Question: I'm currently using the library GRAL for graphing out lines and data. For some reason, I'm having trouble graphing multiple lines on the same XY Plot. Here's my code:
'''
import java.awt.Color;
import javax.swing.JFrame;
import de.erichseifert.gral.data.DataTable;
import de.erichseifert.gral.plots.XYPlot;
import de.erichseifert.gral.plots.lines.DefaultLineRenderer2D;
import de.erichseifert.gral.plots.lines.LineRenderer;
import de.erichseifert.gral.plots.points.PointRenderer;
import de.erichseifert.gral.ui.InteractivePanel;
public class GraphTest extends JFrame {
public GraphTest(double x1, double y1) {
//SETS DEFAULTS FOR JFRAME
setDefaultCloseOperation(EXIT_ON_CLOSE);
setSize(600, 400);
//CREATES A DATA TABLE AND RUNS A LOOP TO INCREMENTALLY PLOT OUT POINTS OF A SINE CURVE ON THE STEP .25
DataTable data = new DataTable(Double.class, Double.class);
for (double x = -5.0; x <= 5.0; x+=0.25) {
double y = 5.0*Math.sin(x);
data.add(x, y);
}
//PLOT OUT DATA AND SET XYPLOT IN JFRAME, THEN CONNECT LINES AND CHANGE COLORS
XYPlot plot = new XYPlot(data);
getContentPane().add(new InteractivePanel(plot));
LineRenderer lines = new DefaultLineRenderer2D();
plot.setLineRenderer(data, lines);
Color color = new Color(0.0f, 0.3f, 1.0f);
plot.getPointRenderer(data).setColor(color);
plot.getLineRenderer(data).setColor(color);
//PLOT OUT A POINT (4,5) ON THE SAME GRAPH AS THE SINE GRAPH
DataTable data2 = new DataTable(Double.class, Double.class);
data2.add(x1, y1);
XYPlot plot2 = new XYPlot(data2);
//getContentPane().add(new InteractivePanel(plot2));
//plot2.setLineRenderer(data2, lines);
//plot2.getPointRenderer(data2).setColor(color);
//plot2.getLineRenderer(data2).setColor(color);
}
public static void main(double x1, double y1) {
GraphTest frame = new GraphTest(x1, y1);
frame.setVisible(true);
}
}
'''
The program runs fine the way it is, but I un-comment the following lines to make it plot two graphs on the same plot:
'''
//getContentPane().add(new InteractivePanel(plot2));
//plot2.setLineRenderer(data2, lines);
//plot2.getPointRenderer(data2).setColor(color);
//plot2.getLineRenderer(data2).setColor(color);
'''
And the JFrame just goes blank and the program seems to freeze. I'm a beginner to the library GRAL (I just started using it today), so please excuse my lack of expertise. Also, FYI, this code is being run via a command in the same package but another class with the following code:
'''
GraphTest.main(4,5);
'''
The problem is that I just am really not sure how to plot two graphs (a sine curve and a point) on the same XY Plot. Lastly, here is an image of what the current code looks like when it is run:

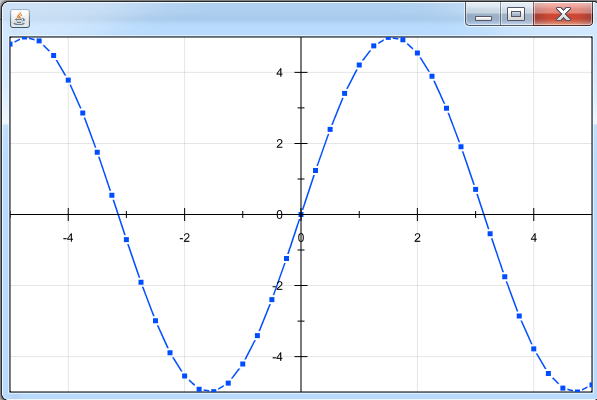
Answer: This is an old question, but here is how I solved the same problem:
On the part where you create the XY Plot, just add more data sources.
From
'''
XYPlot plot = new XYPlot(data);
'''
To
'''
XYPlot plot = new XYPlot(data, moreData);
'''
Make sure to style both data points individually.